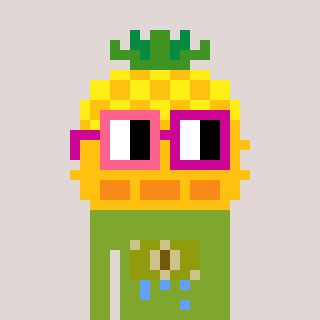
a pixel art character with square pink and red glasses, a pineapple-shaped head and a slimegreen-colored body on a warm background